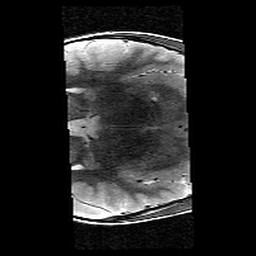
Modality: T2w
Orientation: axial
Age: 11
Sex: male
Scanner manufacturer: siemens
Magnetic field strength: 3 T
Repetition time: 9.23 s
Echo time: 0.067 s